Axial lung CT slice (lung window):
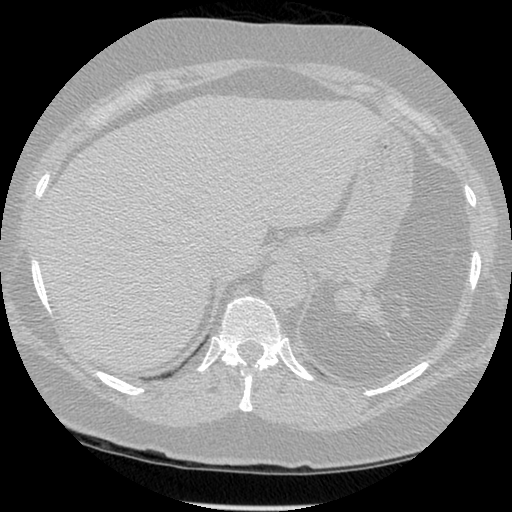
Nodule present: no